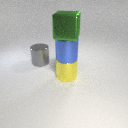
large yellow metal cylinder in front of large gray metal cylinder